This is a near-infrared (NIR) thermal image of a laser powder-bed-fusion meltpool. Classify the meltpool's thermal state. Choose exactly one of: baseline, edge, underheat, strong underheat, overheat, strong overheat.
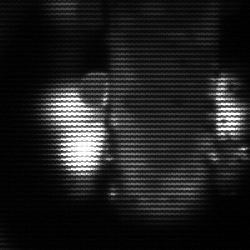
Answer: strong underheat